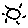
Label: sun